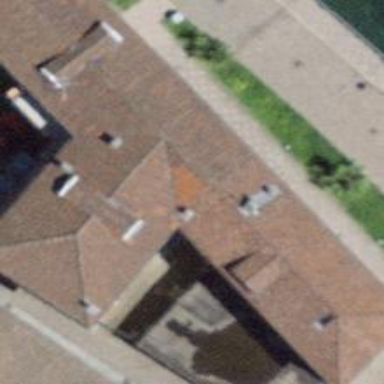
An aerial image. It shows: Building that serves as library.